Field crop: tomato
Growth stage: 2
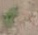
Species: solanum